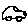
Label: car